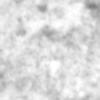
Label: no_change